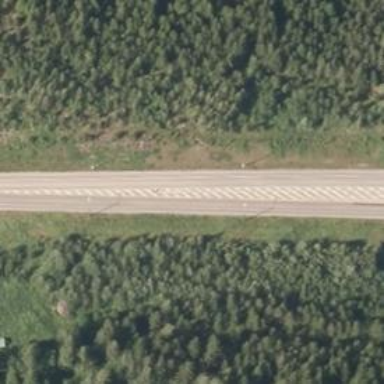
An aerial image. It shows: Asphalt trunk highway.